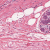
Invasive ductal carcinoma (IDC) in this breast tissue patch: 0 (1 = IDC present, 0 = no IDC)